高一 · 立体几何学
五棱柱中, 不同在同一个侧面且不同在同一个底面的两顶点的连线称为它的对角线, 那么一个五棱柱对角线的条数共有( )
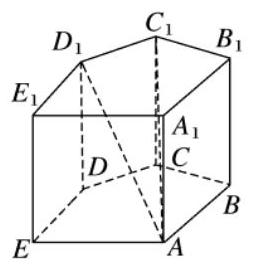
A. 20
B. 15
C. 12
D. 10
答案: D
解析: , 在五棱柱 $A B C D E-A_{1} B_{1} C_{1} D_{1} E_{1}$ 中, 从顶点 $A$ 出发的对角线有两条: $A C_{1}, A D_{1}$, 同理从 $B, C$, $D, E$ 点出发的对角线均有两条, 共 $2 \times 5=10$ (条).